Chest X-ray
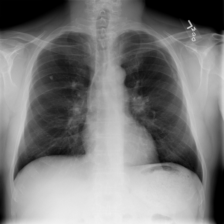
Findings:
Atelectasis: negative
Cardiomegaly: negative
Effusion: negative
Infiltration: negative
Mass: negative
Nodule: negative
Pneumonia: negative
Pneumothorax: negative
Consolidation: negative
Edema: negative
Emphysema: negative
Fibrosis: negative
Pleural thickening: negative
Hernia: negative